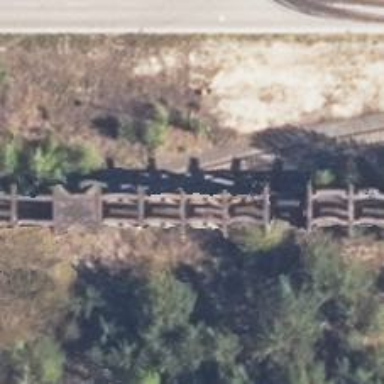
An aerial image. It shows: Disused railway spur service.